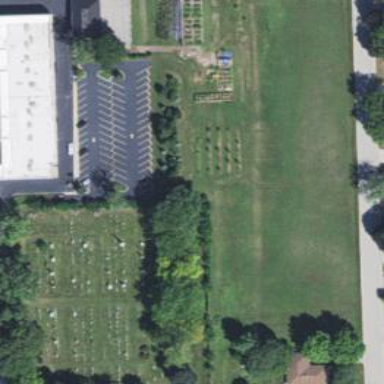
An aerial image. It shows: Park that serves as community garden.